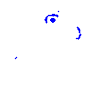
Particle: pion